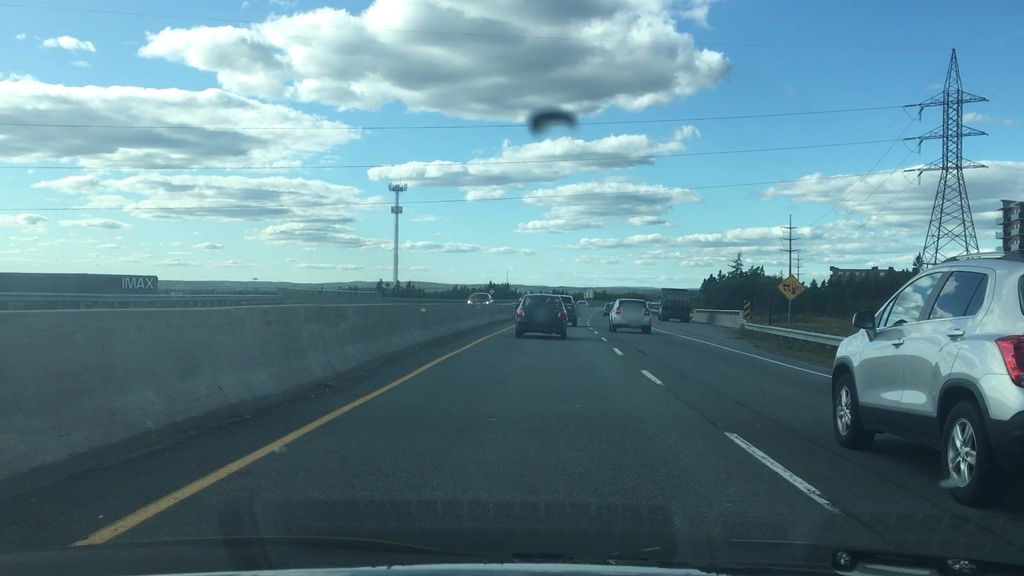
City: halifax